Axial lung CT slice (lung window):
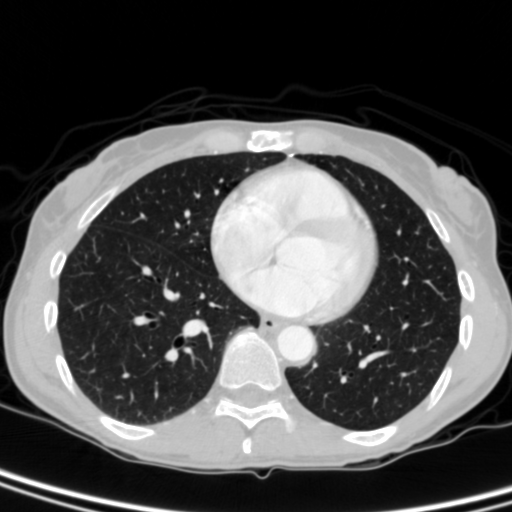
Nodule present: no